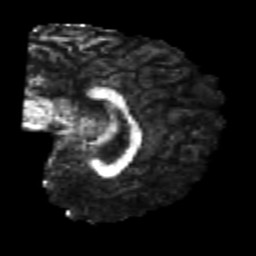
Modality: FA
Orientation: sagittal
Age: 25
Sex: male
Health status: healthy
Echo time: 0.074 s